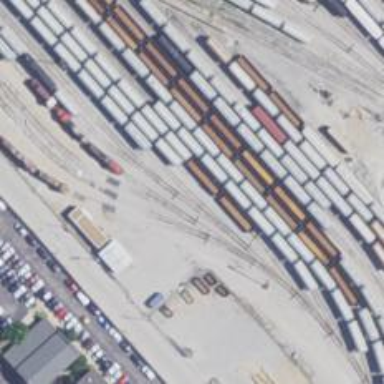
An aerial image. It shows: Railway yard in service.